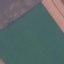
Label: AnnualCrop